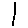
Label: line